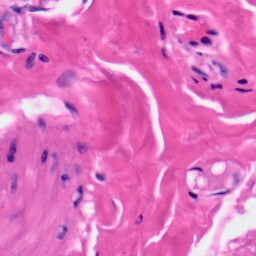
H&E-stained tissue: Skin